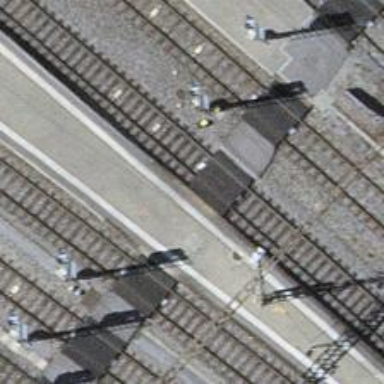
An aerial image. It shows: Railway signal.